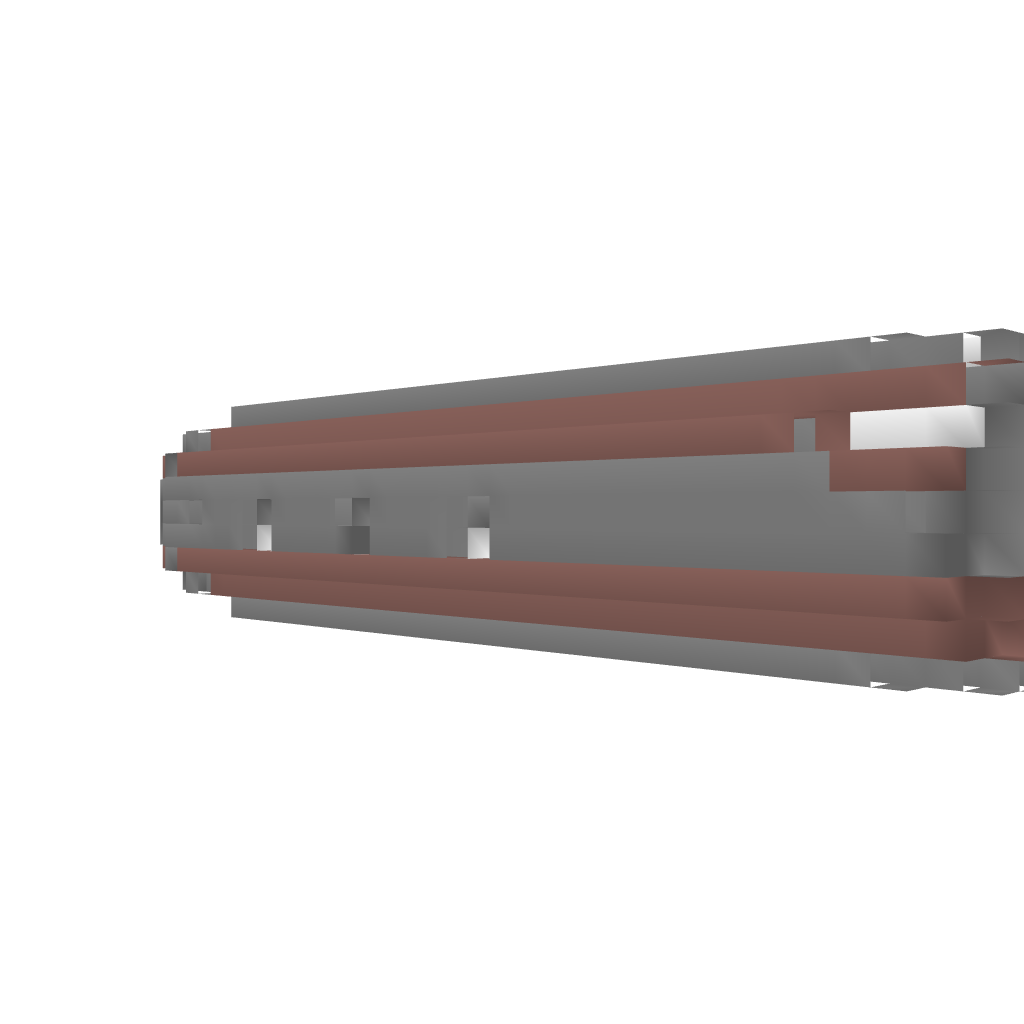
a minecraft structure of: Functional Corvette Airship bad low quality